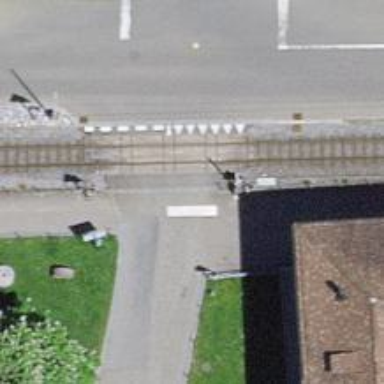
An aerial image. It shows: Level crossing at the railway with full barrier.